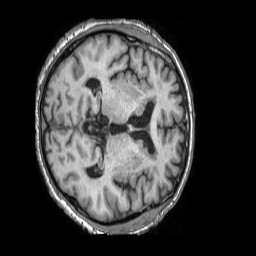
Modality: T1w
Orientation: axial
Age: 79
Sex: male
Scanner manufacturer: philips
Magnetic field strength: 1.5 T
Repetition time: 0.007193 s
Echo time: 0.003259 s